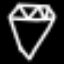
Label: diamond